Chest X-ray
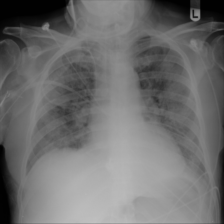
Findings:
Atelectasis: negative
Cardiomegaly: negative
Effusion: negative
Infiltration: positive
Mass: negative
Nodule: negative
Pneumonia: negative
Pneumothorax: negative
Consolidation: negative
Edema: negative
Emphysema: negative
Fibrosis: negative
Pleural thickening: negative
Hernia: negative